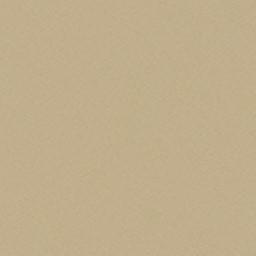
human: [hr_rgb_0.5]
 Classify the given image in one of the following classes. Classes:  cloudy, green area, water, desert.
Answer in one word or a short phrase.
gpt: desert